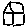
Label: house